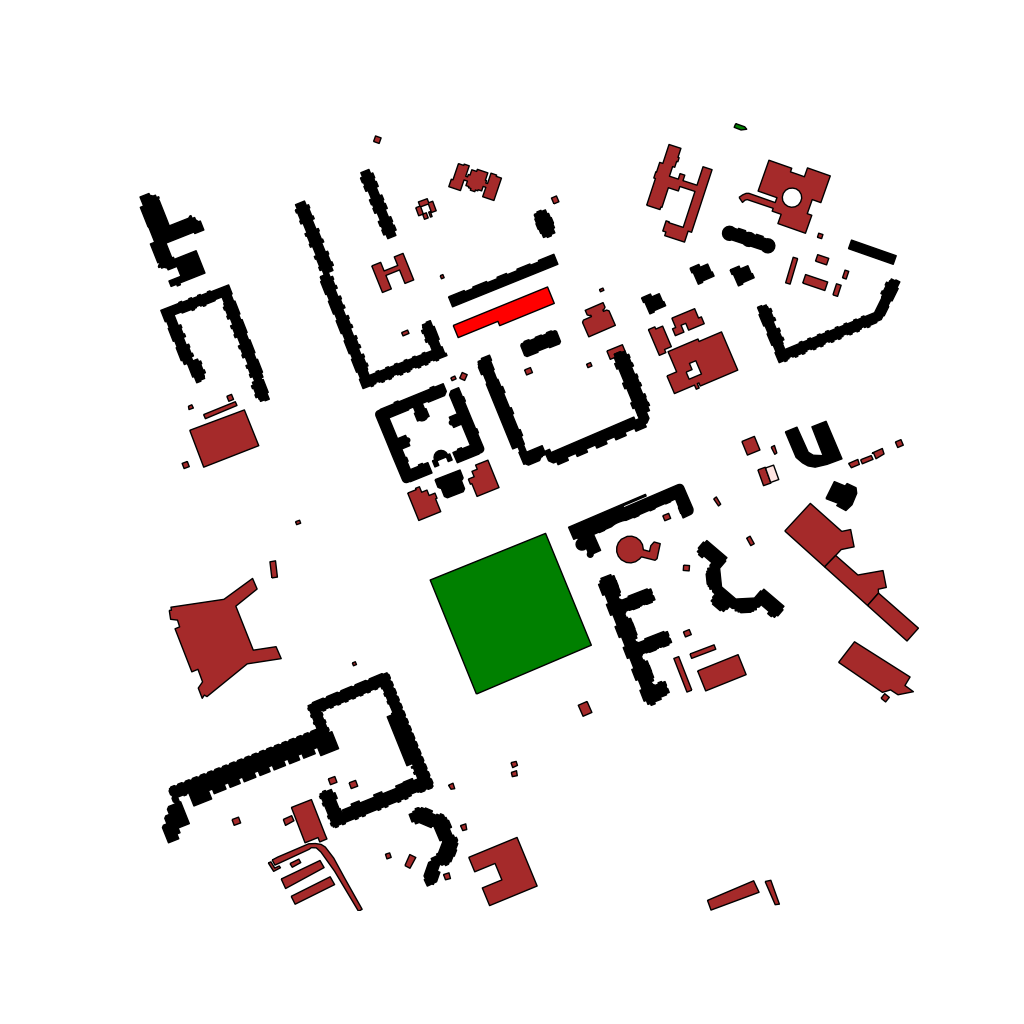
Tags: overhead vector_map, business, industrial, recreation, residential, special, modern, soviet, high_rise, individual_rise, low_rise, medium_rise, density_1, Building, Facility, Gas, Park, Playground, 1.0 km²